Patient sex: M
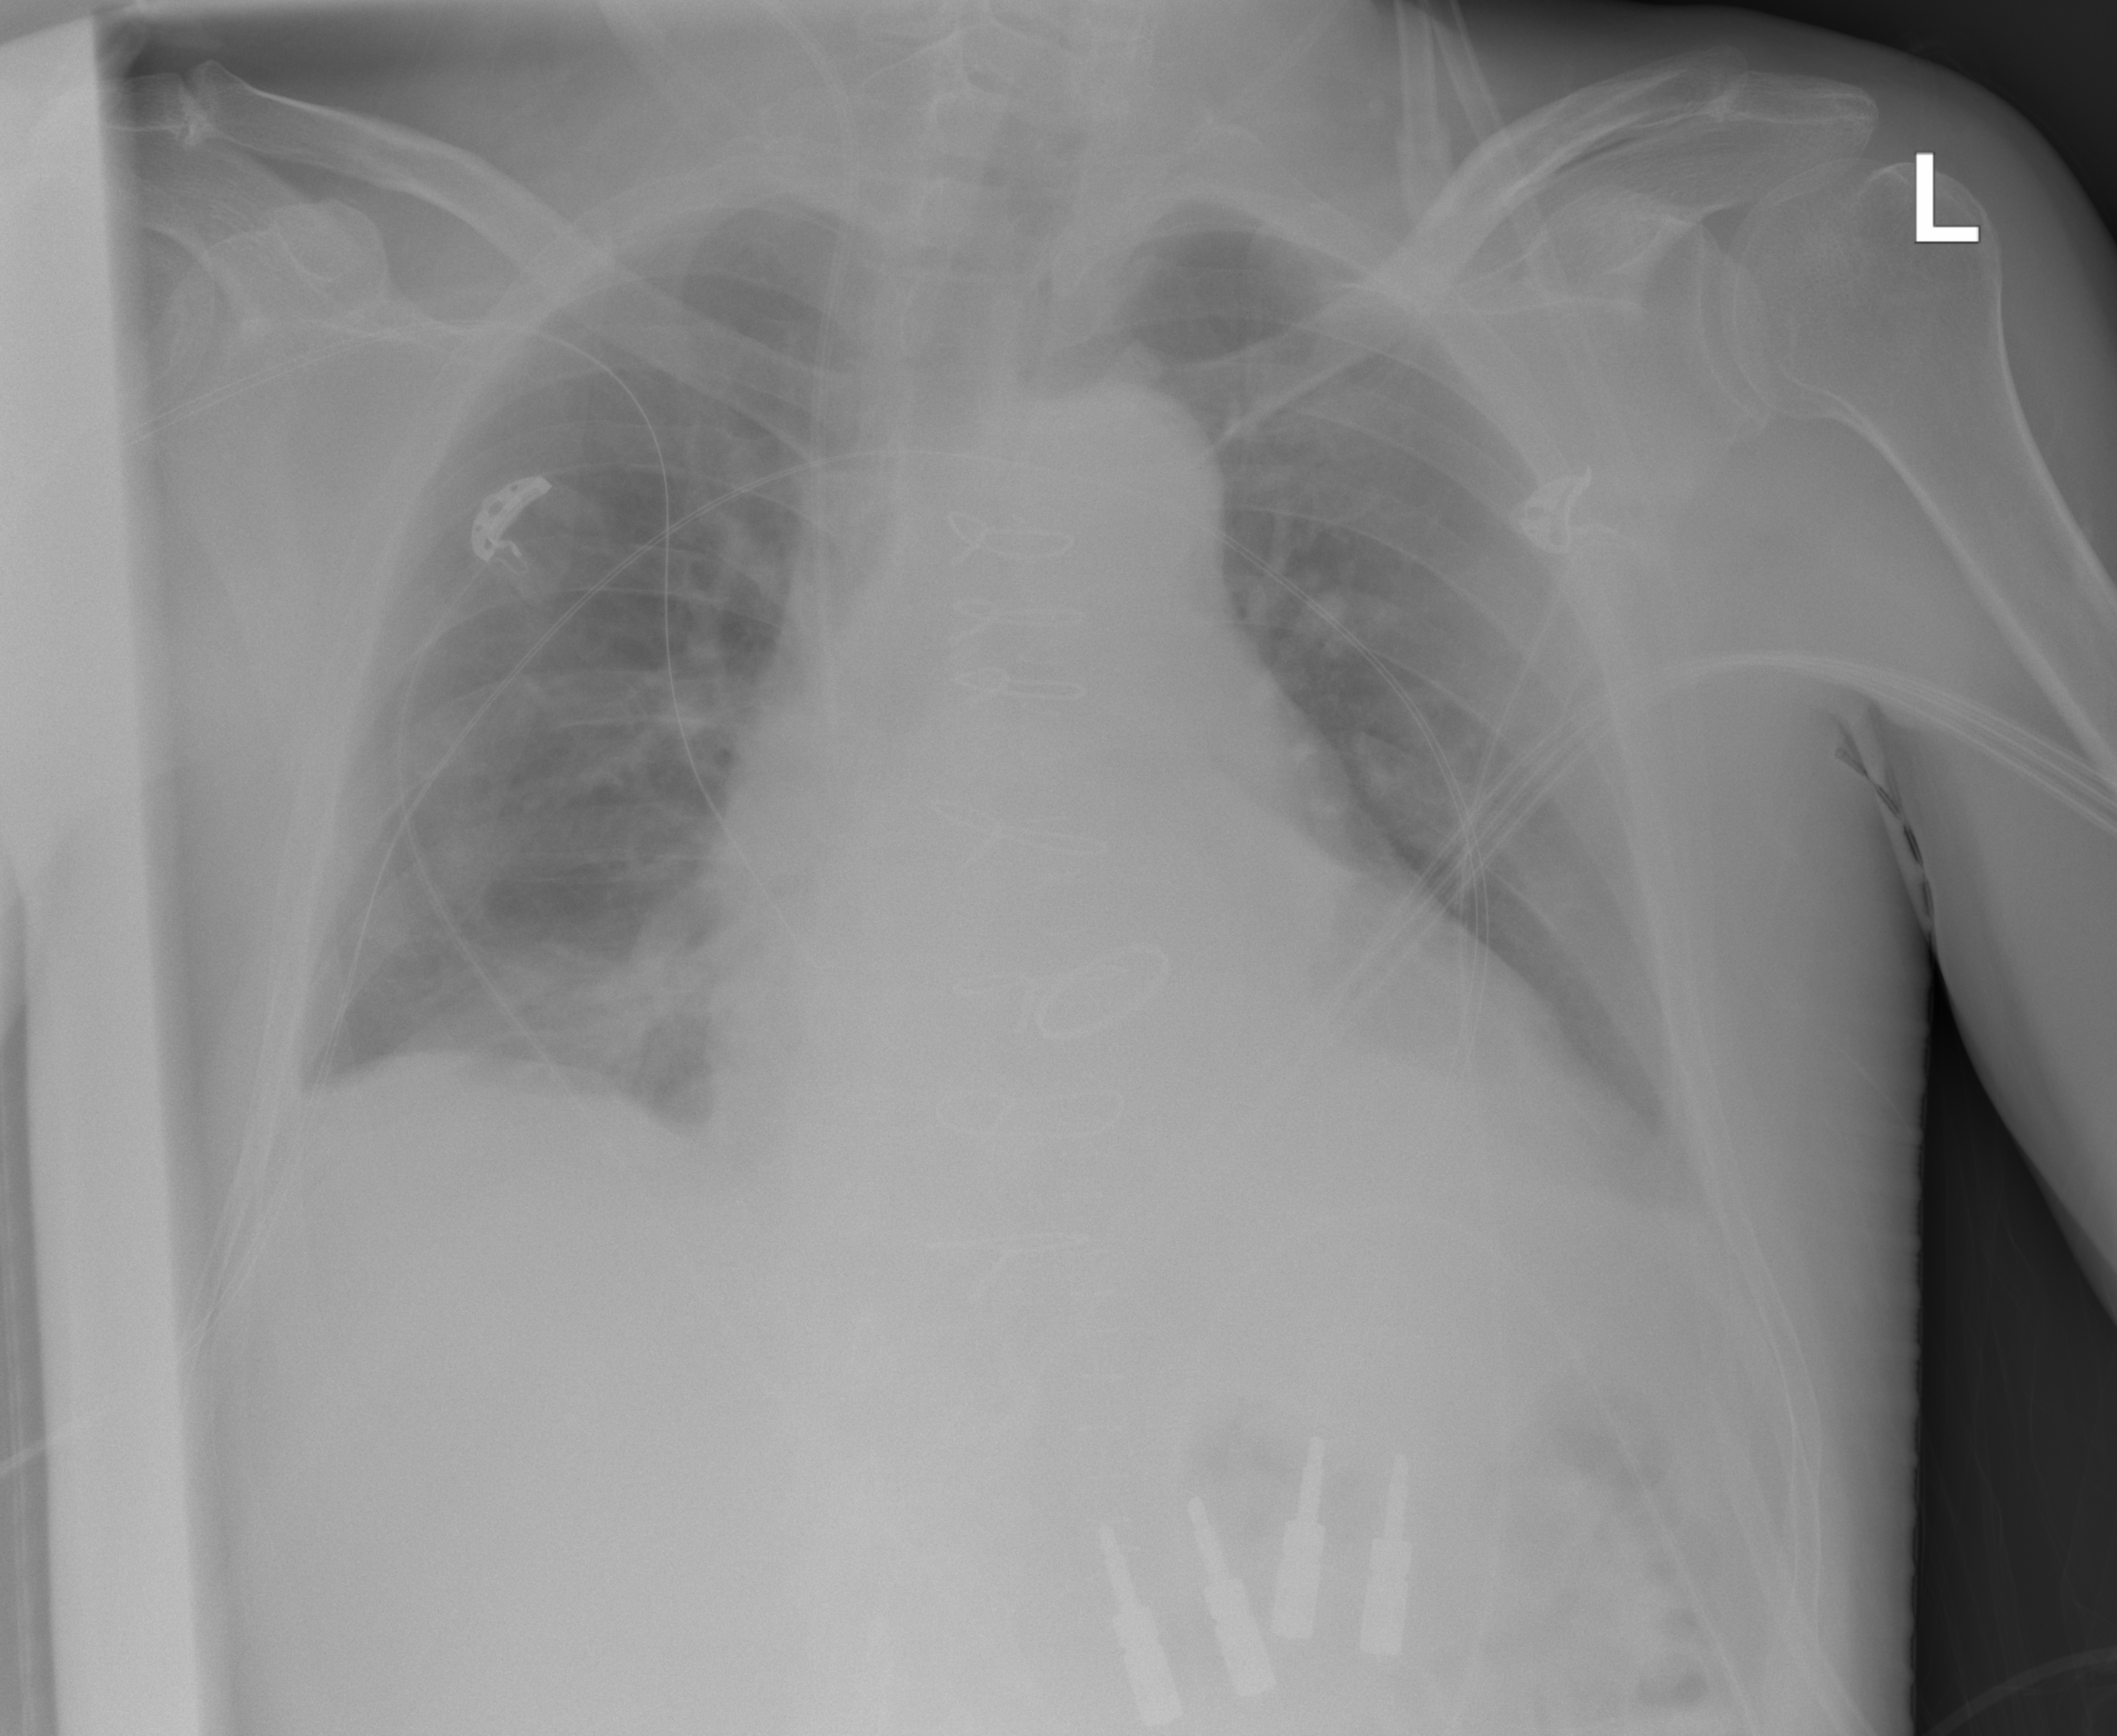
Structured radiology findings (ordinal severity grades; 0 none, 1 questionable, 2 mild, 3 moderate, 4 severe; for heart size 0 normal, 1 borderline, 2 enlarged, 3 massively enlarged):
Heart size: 2
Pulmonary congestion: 2
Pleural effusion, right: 1
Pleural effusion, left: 1
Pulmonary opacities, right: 2
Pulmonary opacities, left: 0
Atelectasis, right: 2
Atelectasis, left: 2